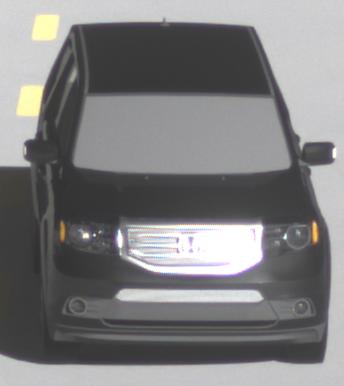
Make: Honda
Model: Pilot
Detailed model: Gen. 2 Facelift
Model produced from: 2012
Model produced until: 2015
Doors: 5
Color: black
Road condition: dry road
Daytime: morning or afternoon
Contrast: high contrast